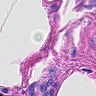
Metastatic tissue present: yes